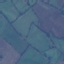
Land use / land cover: Pasture